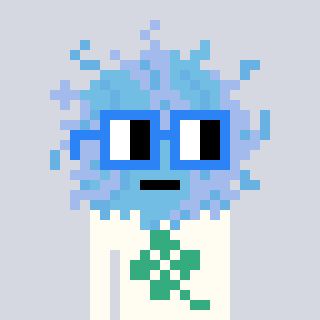
a pixel art character with square blue glasses, a lint-shaped head and a grayscale-colored body on a cool background